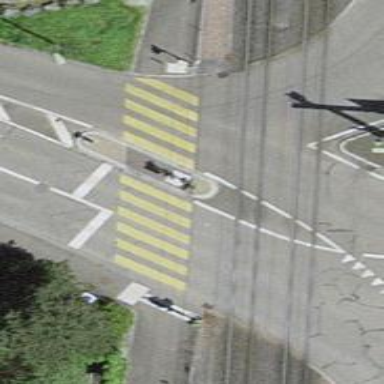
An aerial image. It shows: Level crossing with lights on the railway.